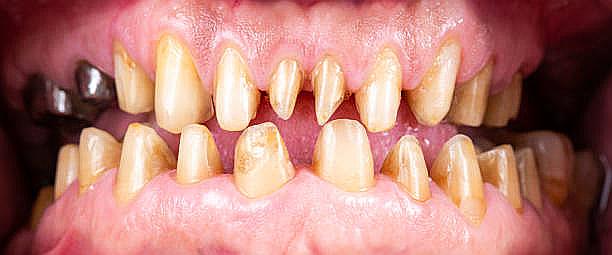
Condition: Calculus